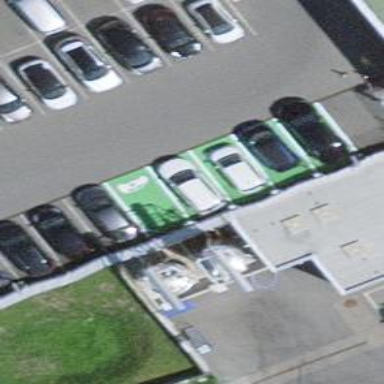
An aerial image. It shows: Charging station.